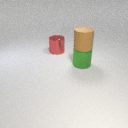
large green metal cylinder below large brown rubber cylinder